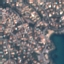
Land use / land cover: Residential